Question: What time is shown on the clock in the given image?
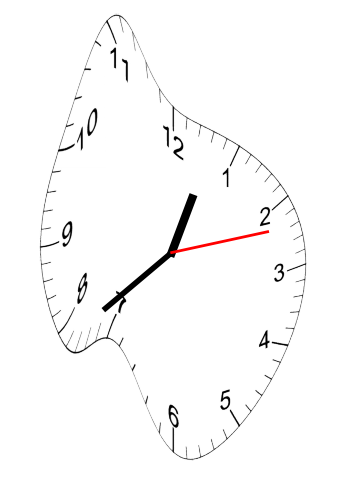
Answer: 12:38:12